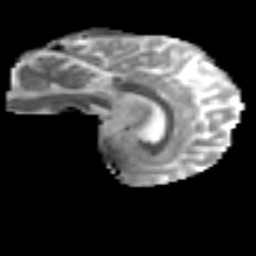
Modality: MD
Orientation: sagittal
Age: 47
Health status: ill
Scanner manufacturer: philips
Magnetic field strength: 3 T
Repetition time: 9 s
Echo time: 0.127 s